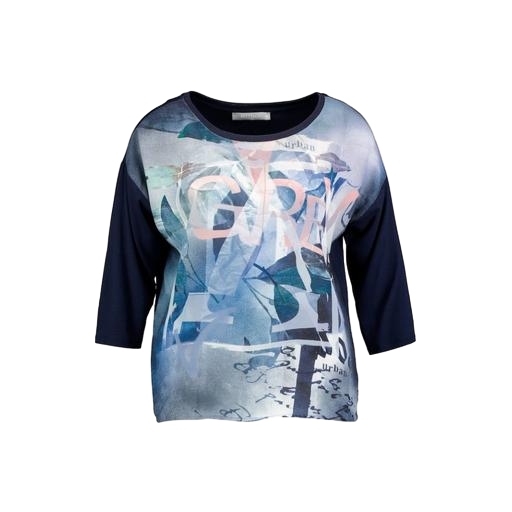
blue plus size printed t-shirt only macy, blue printed contrast t-shirt only macy, blue printed t-shirt, white background